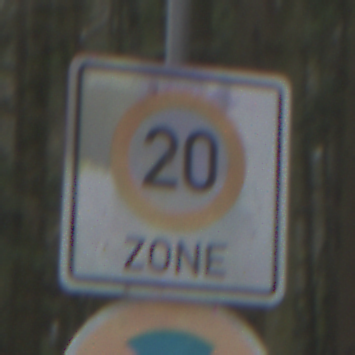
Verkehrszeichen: BeginnZone20
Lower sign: AbsolutesHalteverbot
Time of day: Midday
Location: Outdoor (Nature)
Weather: Overcast
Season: NotSpecified
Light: Natural